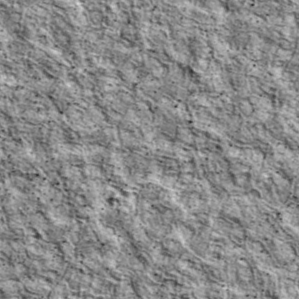
Label: non_frost